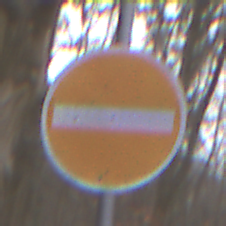
Verkehrszeichen: VerbotDerEinfahrt
Umgebung: Outdoor, Nature
Tageszeit: MorningAfternoon
Wetter: Overcast
Licht: Natural
Jahreszeit: Autumn
Kontrast: LowContrast